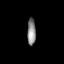
Tissue: prostate
Cell type: T cells
Senescence score: 0.7686
Nuclear area (px): 220
Mean DAPI intensity: 140.073